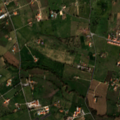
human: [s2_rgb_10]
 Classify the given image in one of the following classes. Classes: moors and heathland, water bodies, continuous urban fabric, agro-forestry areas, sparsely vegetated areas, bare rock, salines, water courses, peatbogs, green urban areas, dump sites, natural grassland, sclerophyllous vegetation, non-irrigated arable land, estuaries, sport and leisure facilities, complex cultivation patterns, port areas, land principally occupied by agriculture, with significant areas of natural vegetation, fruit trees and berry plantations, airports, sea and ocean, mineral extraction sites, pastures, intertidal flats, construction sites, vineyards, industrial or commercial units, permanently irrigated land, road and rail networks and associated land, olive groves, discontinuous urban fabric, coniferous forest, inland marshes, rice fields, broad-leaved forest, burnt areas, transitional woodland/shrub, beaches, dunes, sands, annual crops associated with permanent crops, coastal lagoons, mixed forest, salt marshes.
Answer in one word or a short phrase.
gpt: non-irrigated arable land, annual crops associated with permanent crops, complex cultivation patterns